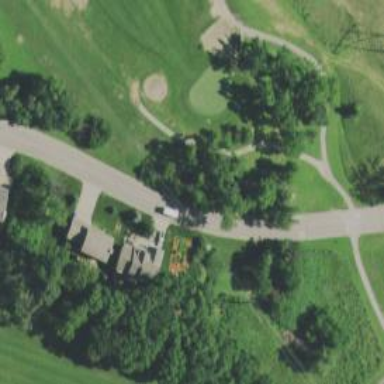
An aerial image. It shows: Path used for both walking and golf.